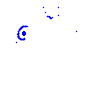
Particle: electron